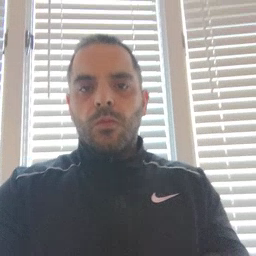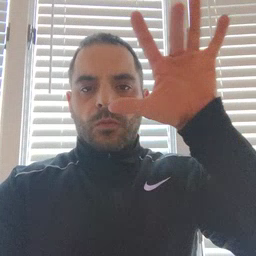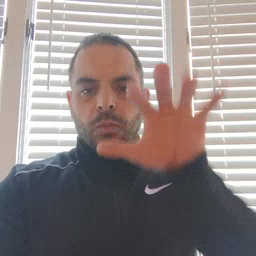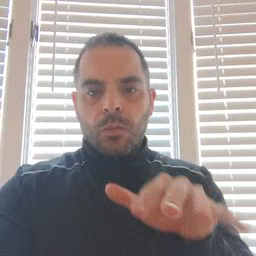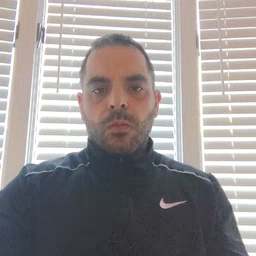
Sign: snow